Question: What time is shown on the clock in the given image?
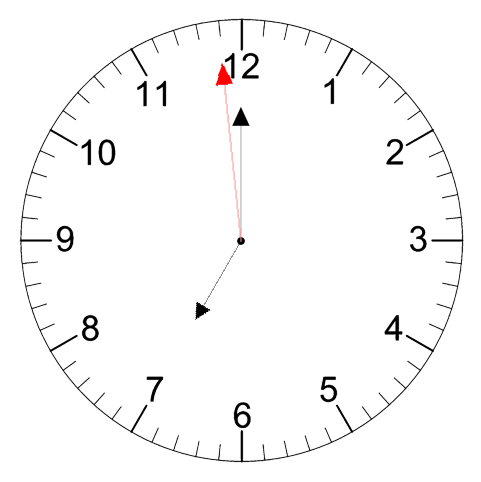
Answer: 06:59:59